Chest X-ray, PA view. Patient: 44 years old, sex F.
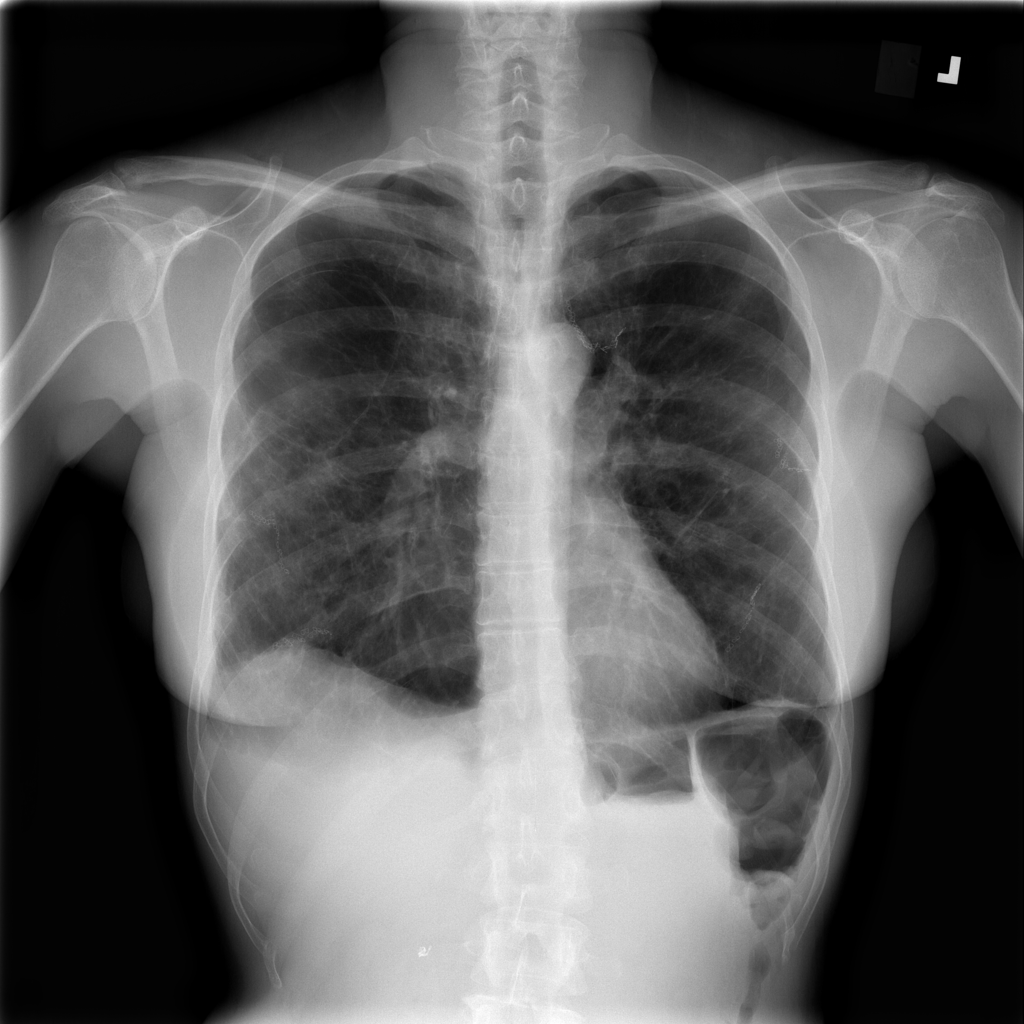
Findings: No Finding